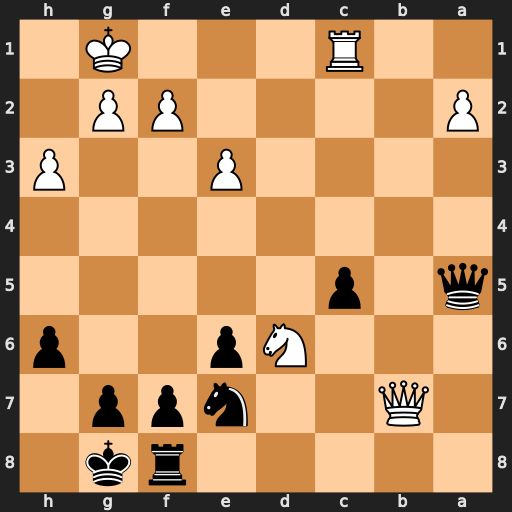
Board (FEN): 5rk1/1Q2npp1/3Np2p/q1p5/8/4P2P/P4PP1/2R3K1
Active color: b
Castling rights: -
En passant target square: -
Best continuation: Qd2 Qxe7 Qxc1+